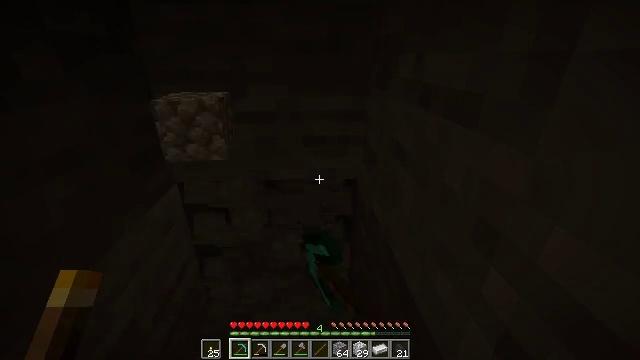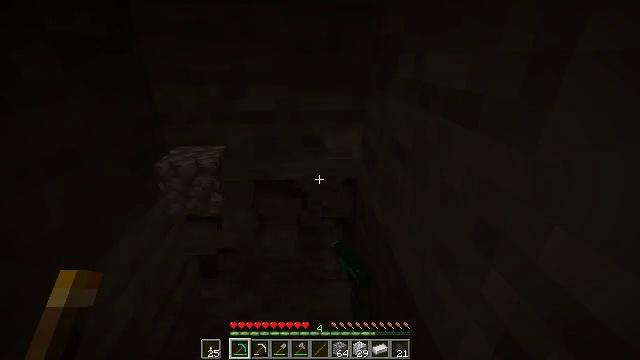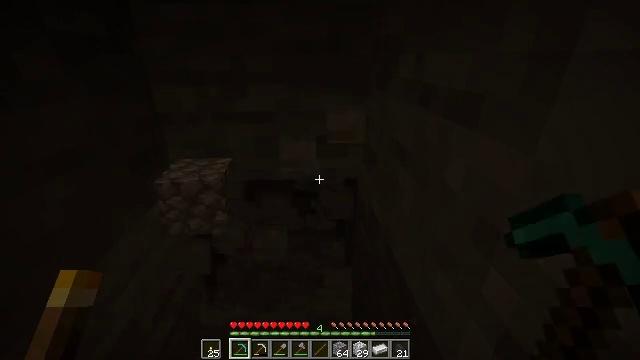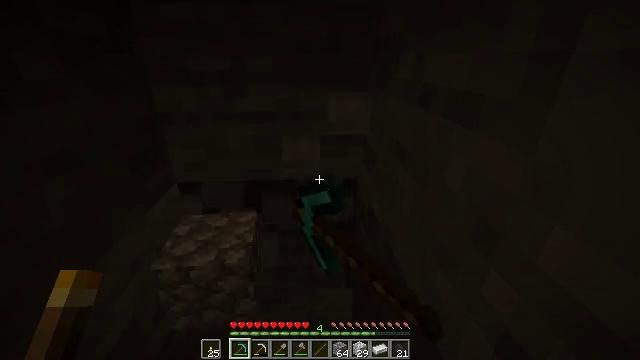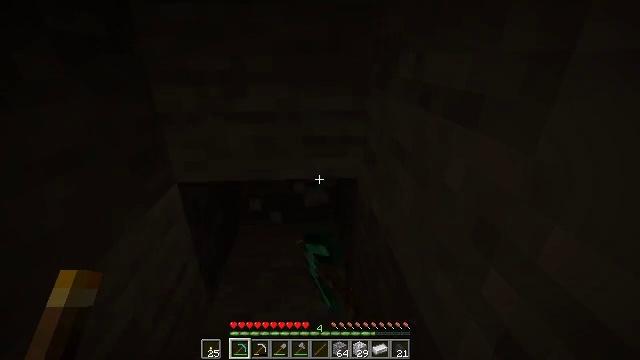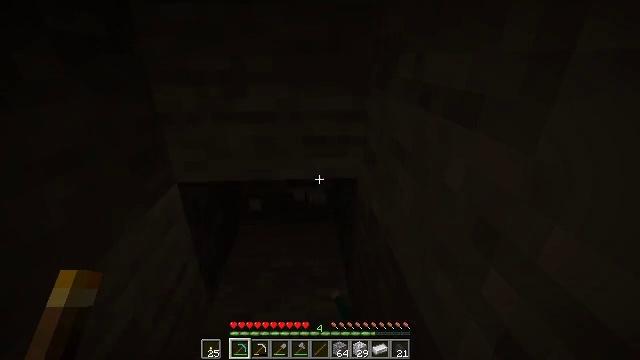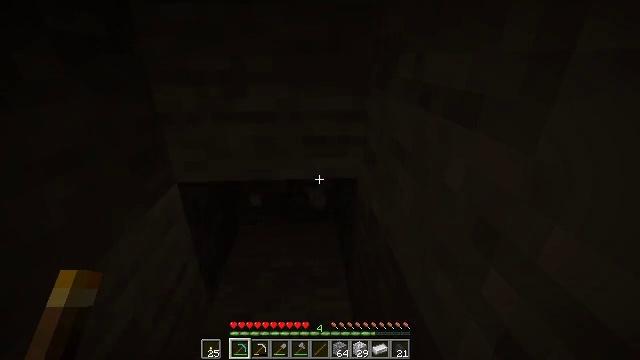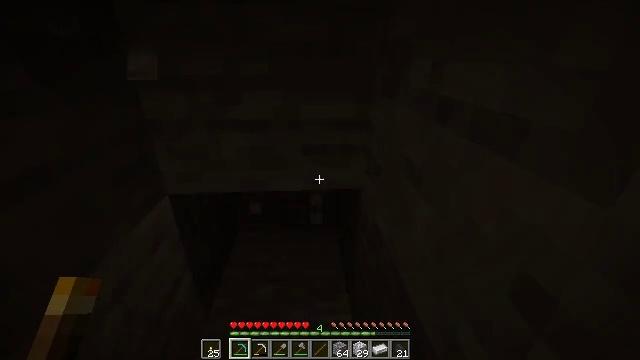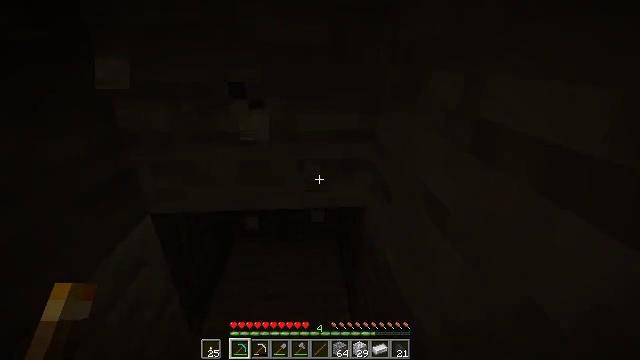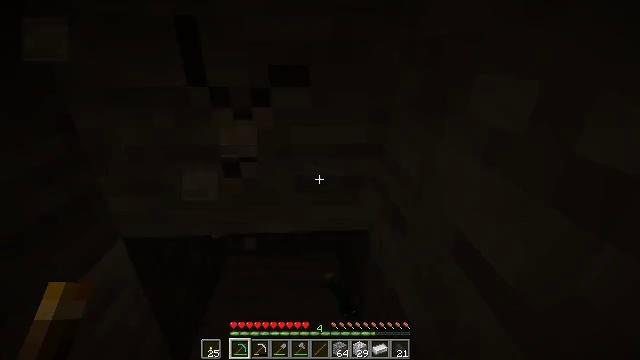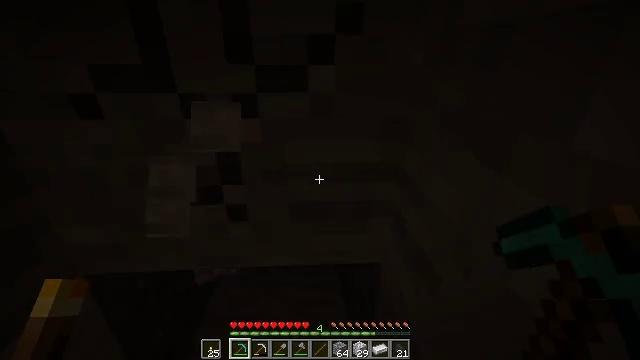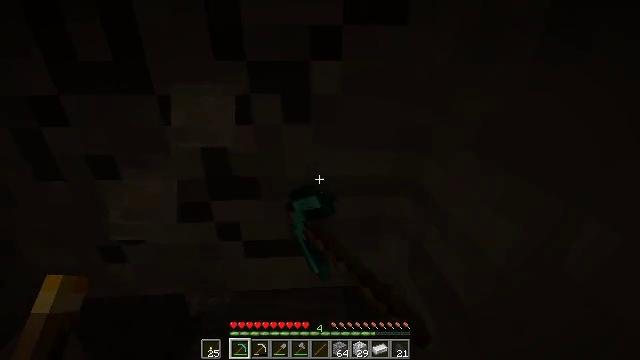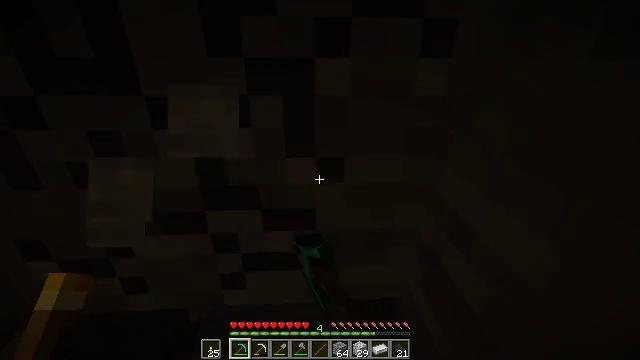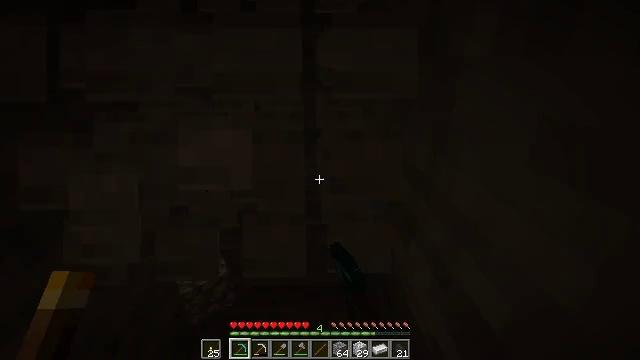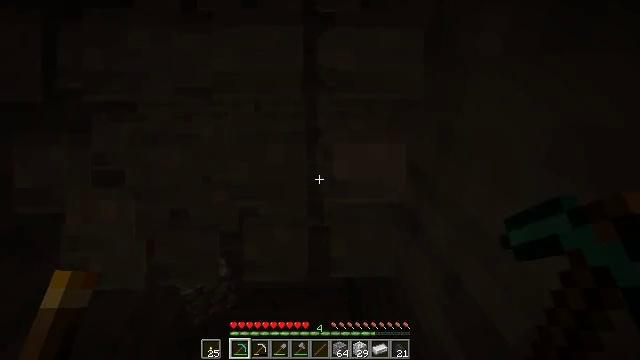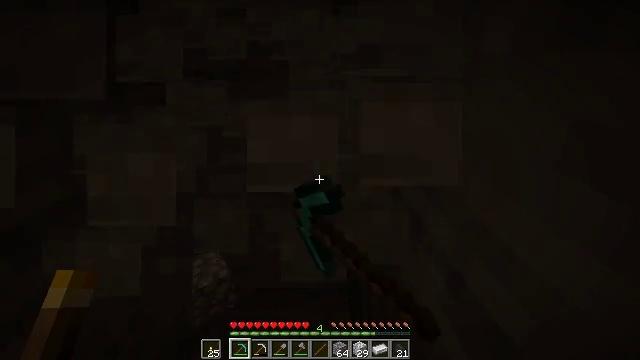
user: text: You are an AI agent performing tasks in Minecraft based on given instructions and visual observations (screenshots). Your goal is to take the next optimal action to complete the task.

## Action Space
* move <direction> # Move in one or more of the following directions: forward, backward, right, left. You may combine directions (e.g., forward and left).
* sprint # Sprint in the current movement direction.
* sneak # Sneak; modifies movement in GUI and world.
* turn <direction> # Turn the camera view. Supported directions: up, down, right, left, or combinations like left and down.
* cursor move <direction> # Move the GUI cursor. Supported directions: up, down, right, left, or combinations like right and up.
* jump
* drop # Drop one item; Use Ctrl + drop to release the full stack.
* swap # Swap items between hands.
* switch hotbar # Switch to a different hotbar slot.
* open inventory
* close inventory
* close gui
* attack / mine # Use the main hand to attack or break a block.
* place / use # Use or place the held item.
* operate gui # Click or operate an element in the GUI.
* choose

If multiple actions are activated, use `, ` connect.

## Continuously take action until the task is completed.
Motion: motion action
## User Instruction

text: Gather stone by using a pickaxe.
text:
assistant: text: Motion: attack / mine
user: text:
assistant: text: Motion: attack / mine
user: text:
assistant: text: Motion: attack / mine
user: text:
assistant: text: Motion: attack / mine
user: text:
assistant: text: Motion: attack / mine
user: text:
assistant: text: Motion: move forward, attack / mine
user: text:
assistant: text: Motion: move forward, attack / mine
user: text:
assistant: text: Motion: move forward, attack / mine
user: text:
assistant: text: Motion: move forward, attack / mine
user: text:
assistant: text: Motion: attack / mine
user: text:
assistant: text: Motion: attack / mine
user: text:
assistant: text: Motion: attack / mine
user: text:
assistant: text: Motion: attack / mine
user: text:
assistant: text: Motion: attack / mine
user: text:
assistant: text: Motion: attack / mine
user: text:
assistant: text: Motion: attack / mine
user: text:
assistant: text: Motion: attack / mine
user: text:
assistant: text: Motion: attack / mine
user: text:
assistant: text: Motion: attack / mine
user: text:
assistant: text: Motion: attack / mine
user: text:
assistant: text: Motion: attack / mine
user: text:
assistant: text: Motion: attack / mine
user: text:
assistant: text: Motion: attack / mine
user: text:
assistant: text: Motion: attack / mine
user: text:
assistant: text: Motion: attack / mine
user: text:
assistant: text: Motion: attack / mine
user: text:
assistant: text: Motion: attack / mine
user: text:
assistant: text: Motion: attack / mine
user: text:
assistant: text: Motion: attack / mine
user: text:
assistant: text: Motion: attack / mine